Question: I have a sample 'data.frame' with 'normal data' which produces in this case 2 plots by groups (here groups are split by 'ID'). Below you can find my code to do this:
'''
# Normal Dataframe
xy <- data.frame(NAME=c("NAME1", "NAME1","NAME1","NAME1","NAME1", "NAME1","NAME1","NAME1","NAME2","NAME2","NAME2","NAME2","NAME2","NAME2","NAME2","NAME2","NAME2","NAME2"),ID=c(47,47,47,47,47,47,47,47,259,259,259,259,259,259,259,259,259,259),YEAR=c(1959,1960,1960,1961,1961,1963,1963,1965,2004,2007,2007,2009,2009,2010,2010,2011,2011,2014),VALUE=c(0,-6,-6,-16,-16,-31,-31,-54,0,-9,-9,-24,-24,-69,-69,-92,-92,-132))
xy$ID <-paste(xy$ID, ".png", sep = "") # Add .png Fileextension
ind <- split(x = xy,f = xy[,'ID']) # index split by ID
### PLOT
for(i in 1:length(ind)){
png(names(ind[i]), width=3358, height=2329, res=300)
par(mar=c(6,8,6,5))
plot(ind[[i]][,c('YEAR','VALUE')],
type='n',
main=ind[[i]][1,'NAME'],
xlab="Time [Years]",
ylab="Length change [m]")
# plot axis
axis(1, at = seq(1000,2030,10), cex.axis=1, labels=FALSE, tcl=-0.3)
# plot points and lines
points(ind[[i]][,c('YEAR','VALUE')], type="l", lwd=2)
points(ind[[i]][,c('YEAR','VALUE')], type="p", lwd=1, cex=1, pch=21, bg='white')
dev.off()
}
'''
This works all fine but I also have qualitative data which I'd like to display in the plots. The (sample) 'data.frame' looks like this:
'''
data_qual <- data.frame(NAME=c("NAME1","NAME1","NAME2"),ID=c(47,47,259),SURVEY_YEAR=c(1961,1964,2010), REFERENCE_YEAR=c(1960,1962,2006),VALUE_SURYEAR=c("-X","ST","+x"),VALUE_REFYEAR=c("-X","ST","+x"))
data_qual
NAME ID SURVEY_YEAR REFERENCE_YEAR VALUE_SURYEAR VALUE_REFYEAR
1 NAME1 47 1961 1960 -X -X
2 NAME1 47 1964 1962 ST ST
3 NAME2 259 2010 2006 +x +x
'''
How could I plot a line from the 'REFERENCE_YEAR' to the 'SURVEY_YEAR' and above the line in the middle the qualitative 'VALUE_' (doesn't matter if taken from 'VALUE_SURYEAR' or 'VALUE_REFYEAR' since they are always the same) and incorporate it into my plot loop? Does anyone have an idea how I could achieve this?
Here is a graphical approximation of what I am attempting to do for the first plot:

Is there I way I could incorporate this into my plot code? Thank you for your help!
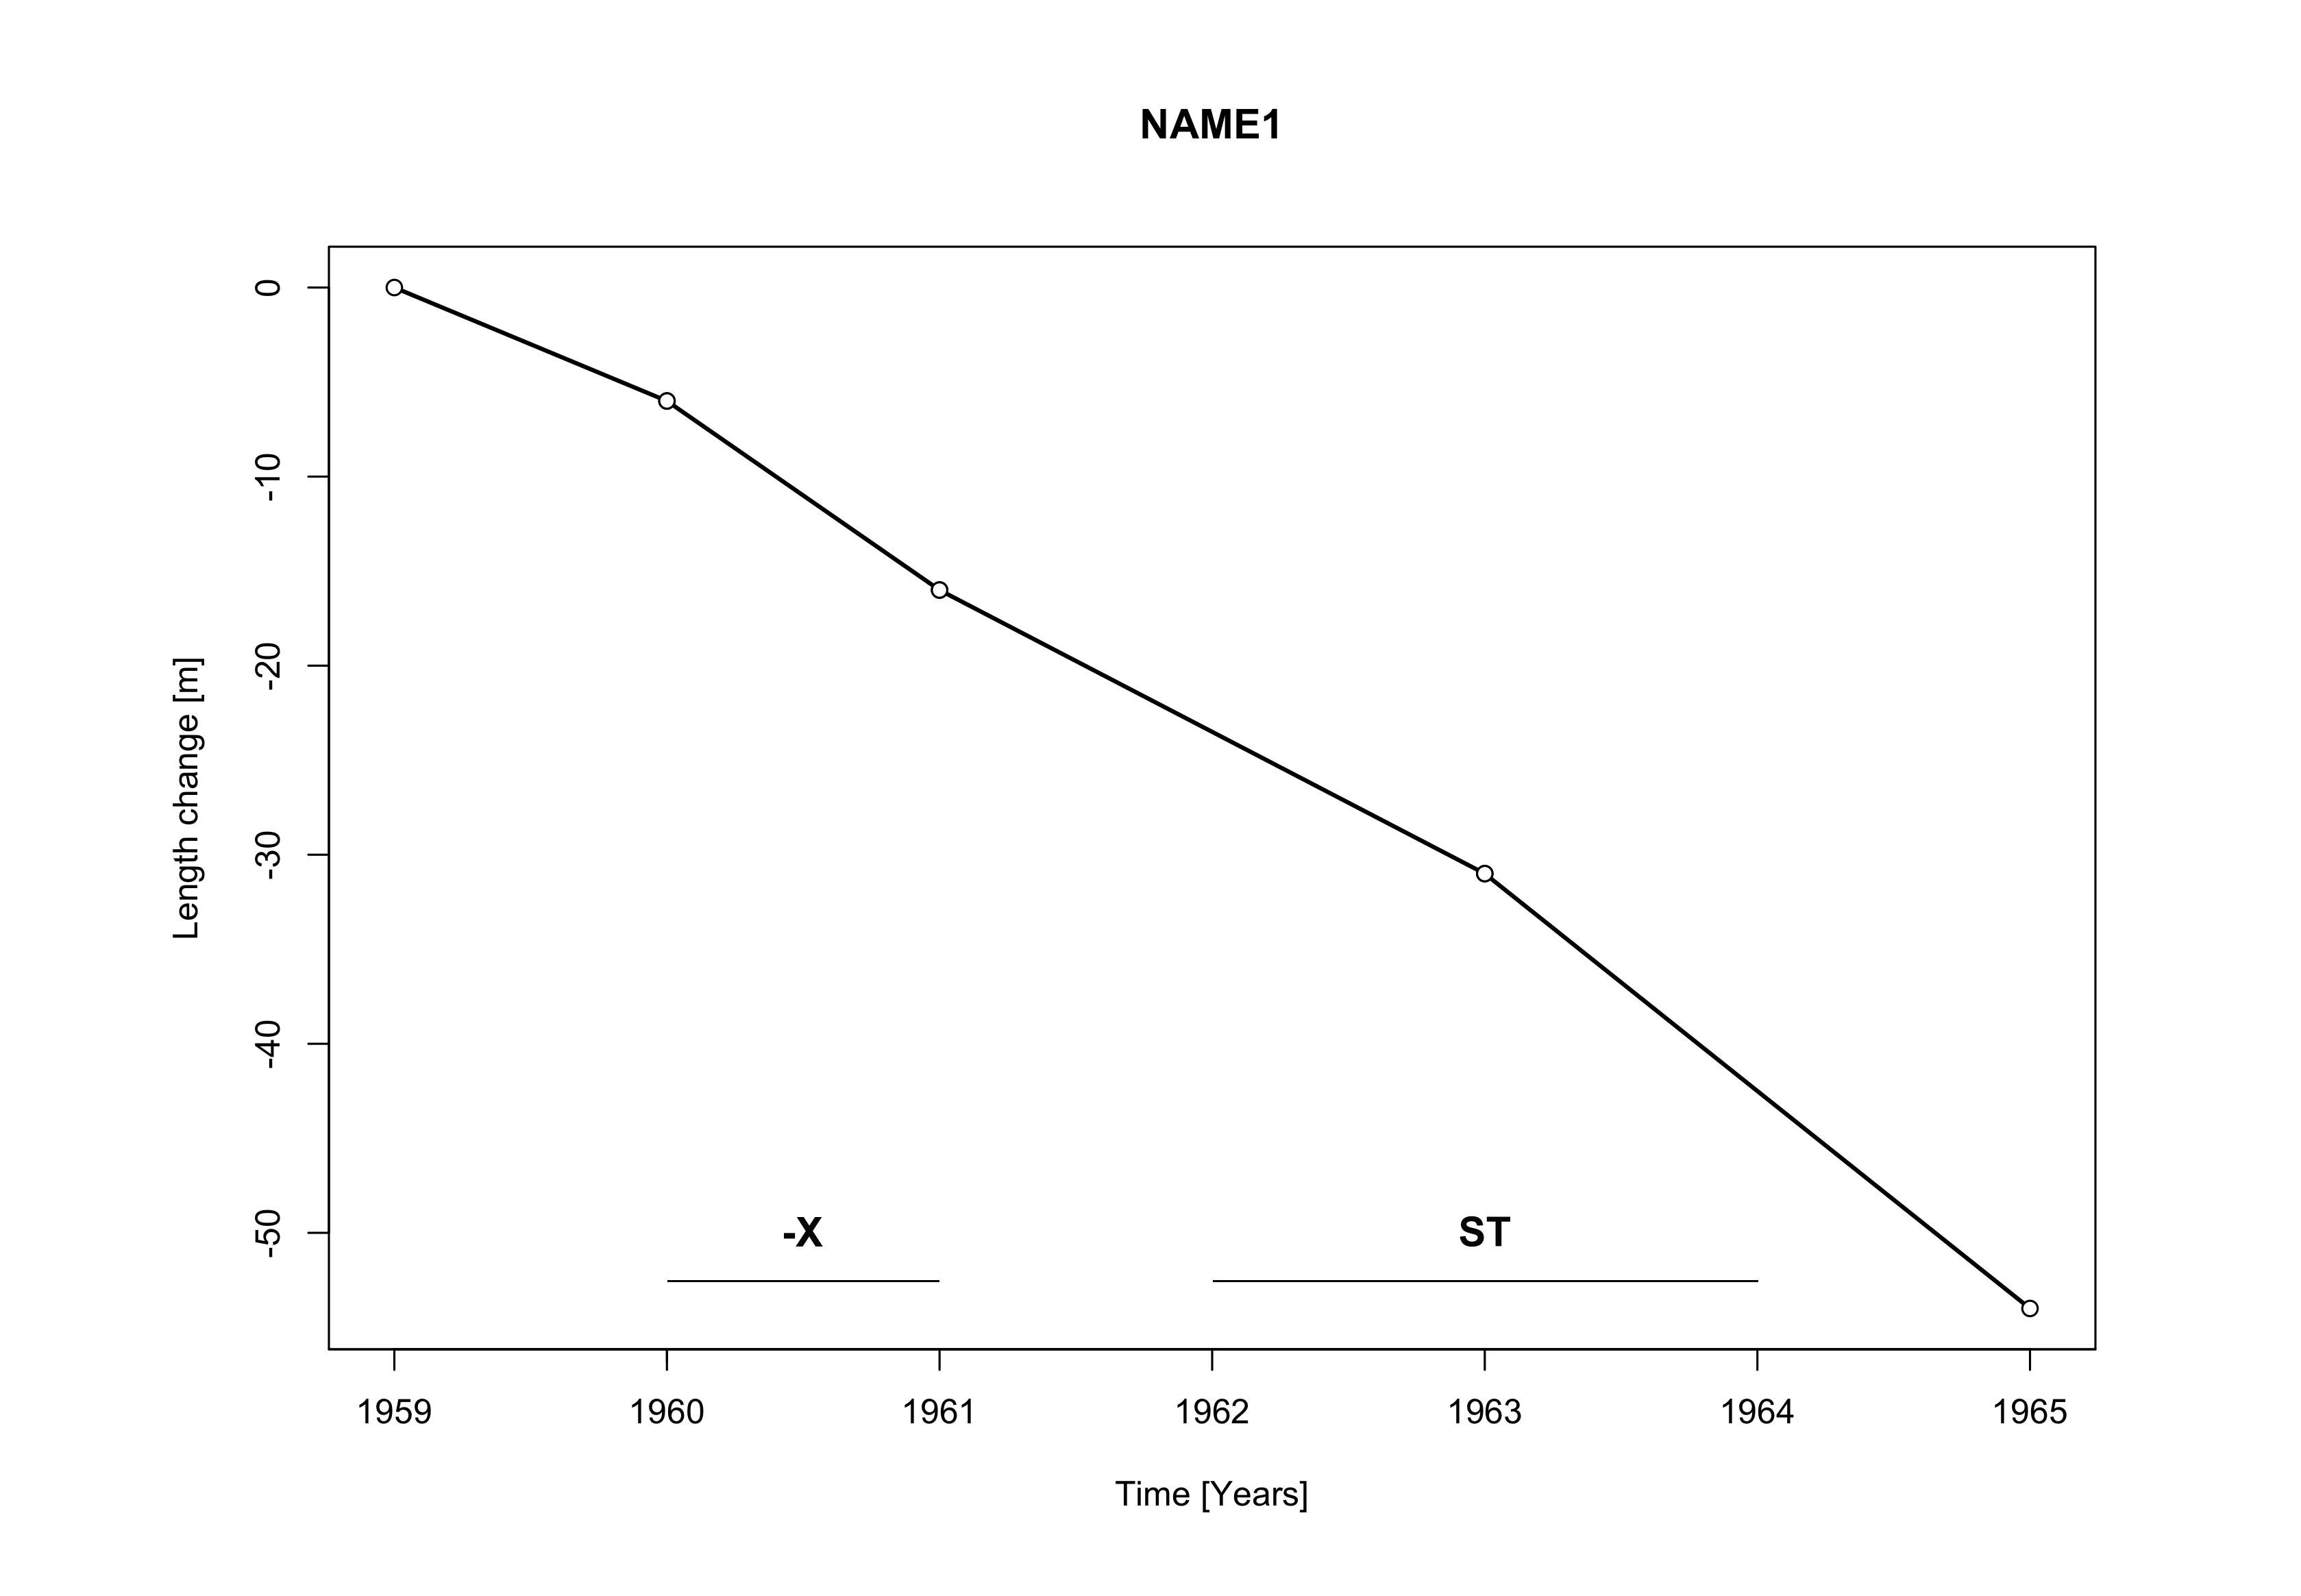
Answer: Here is a solution.
It is basically your code, but I made a new column 'ID2' for the ID +png name. I then made a sub-loop with a 'lines()' function and a 'text()' function to add the lines and labels.
'''
xy <-data.frame( NAME = c("NAME1", "NAME1", "NAME1", "NAME1", "NAME1", "NAME1",
"NAME1", "NAME1", "NAME2", "NAME2", "NAME2", "NAME2", "NAME2", "NAME2", "NAME2", "NAME2", "NAME2", "NAME2"),
ID=c(47,47,47,47,47,47,47,47,259,259,259,259,259,259,259,259,259,259),
YEAR=c(1959,1960,1960,1961,1961,1963,1963,1965,2004,2007,2007,2009,2009,2010,2010,2011,2011,2014),
VALUE=c(0,-6,-6,-16,-16,-31,-31,-54,0,-9,-9,-24,-24,-69,-69,-92,-92,-132))
xy$ID2 <-paste(xy$ID, ".png", sep = "") # Add .png Fileextension
ind <- split(x = xy,f = xy[,'ID']) # index split by ID
data_qual <- data.frame( NAME= c("NAME1", "NAME1", "NAME2"),
ID=c(47,47,259), SURVEY_YEAR=c(1961,1964,2010),
REFERENCE_YEAR=c(1960,1962,2006),
VALUE_SURYEAR=c("-X","ST","+x"),VALUE_REFYEAR=c("-X","ST","+x"))
### PLOT
for(i in 1:length(ind)){
png(names(ind[i]), width=3358, height=2329, res=300)
par(mar=c(6,8,6,5))
plot(ind[[i]][,c('YEAR','VALUE')],
type='n',
main=ind[[i]][1,'NAME'],
xlab="Time [Years]",
ylab="Length change [m]")
# plot axis
axis(1, at = seq(1000,2030,10), cex.axis=1, labels=FALSE, tcl=-0.3)
# plot points and lines
points(ind[[i]][,c('YEAR','VALUE')], type="l", lwd=2)
points(ind[[i]][,c('YEAR','VALUE')], type="p", lwd=1, cex=1, pch=21, bg='white')
for(j in 1 : nrow(data_qual[data_qual$ID==names(ind[i]),])) {
lines(
x=c(data_qual[data_qual$ID==names(ind[i]),]$REFERENCE_YEAR[j], data_qual[data_qual$ID==names(ind[i]),]$SURVEY_YEAR[j] ),
y=c(min(ind[[i]][,"VALUE"]), min(ind[[i]][,"VALUE"]) )
)
text(
x=mean(c(data_qual[data_qual$ID==names(ind[i]),]$REFERENCE_YEAR[j], data_qual[data_qual$ID==names(ind[i]),]$SURVEY_YEAR[j])),
y=min(ind[[i]][,"VALUE"]+3),
labels=as.character(data_qual[data_qual$ID==names(ind[i]),]$VALUE_SURYEAR[j])
)
}
dev.off()
}
}
'''